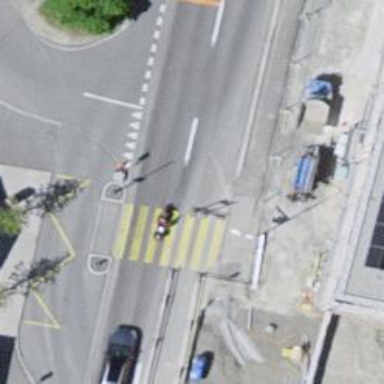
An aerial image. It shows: Marked crossing with zebra stripes on the road.